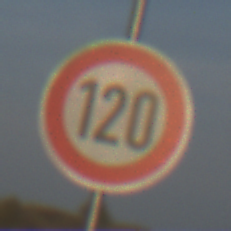
Verkehrszeichen: Geschwindigkeit120
Umgebung: Outdoor, Nature
Tageszeit: SunriseSunset
Wetter: PartlyCloudy
Licht: Natural
Jahreszeit: NotSpecified
Kontrast: MediumContrast